Field crop: maize
Growth stage: 1
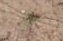
Species: salsola